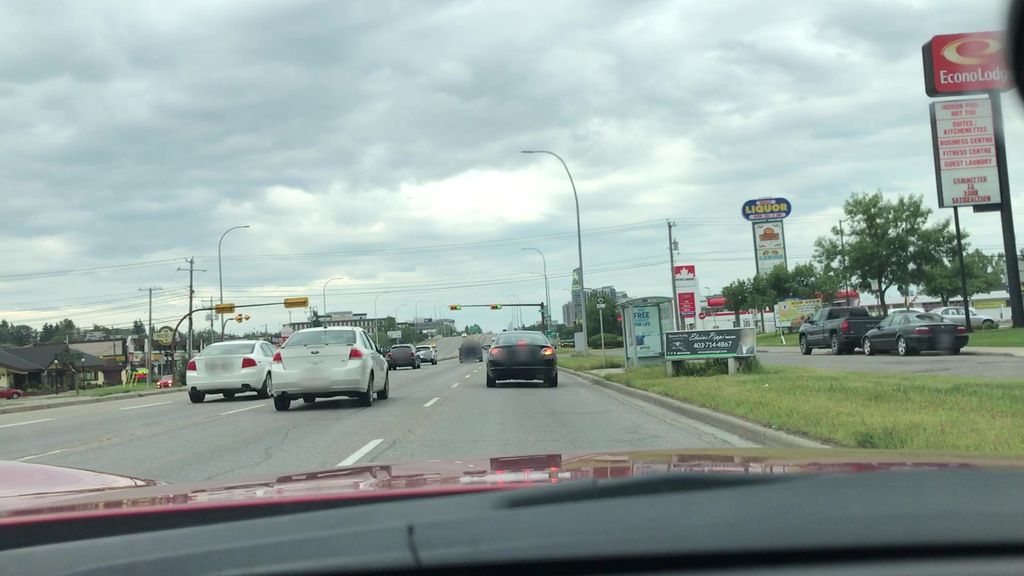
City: calgary